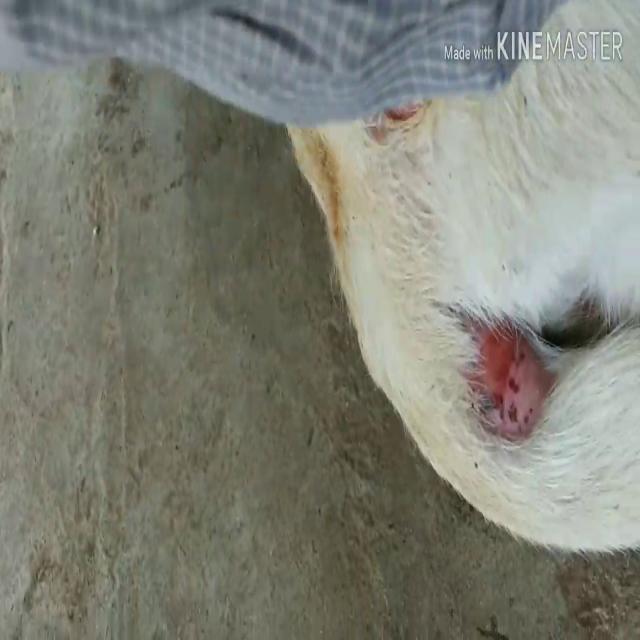
Canine dermatitis — inflammation of the skin presenting with erythema, pruritus, papules, and excoriation. May be allergic, contact, or atopic in origin.